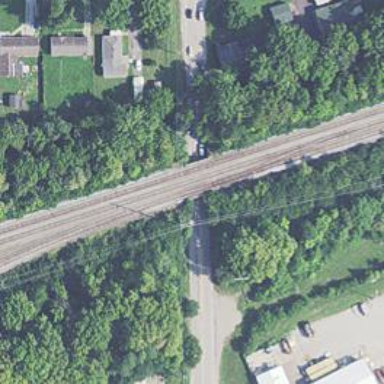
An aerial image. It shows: Railway bridge over siding.